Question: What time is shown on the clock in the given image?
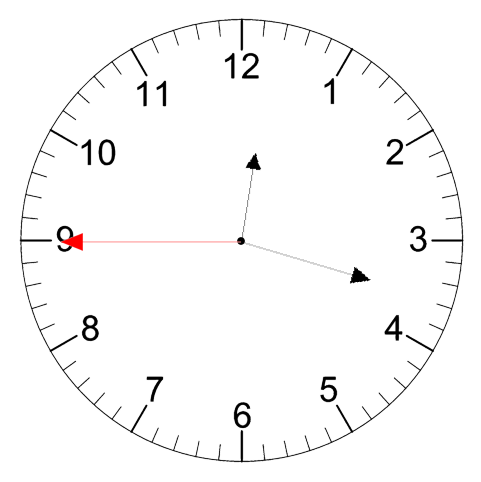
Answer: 12:17:45